Question: I want to use such background for my app. This image is from ios 6. Is it the way to programatically attach it to the view. Don't want to include this image in project and use UIImage view since it has already stored in ios

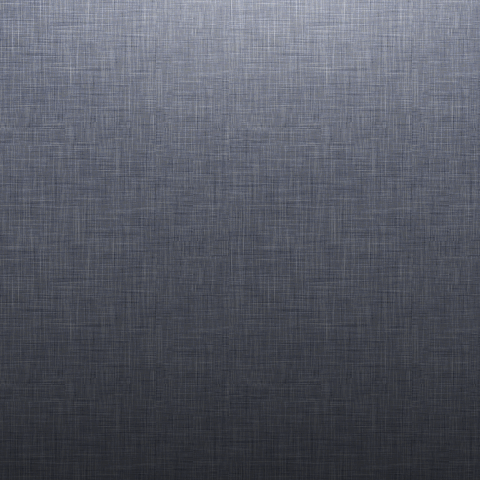
Answer: Yes, you can do that by selecting of your View in , select and then third tab -> iPhone/iPad SDK -> ScrollViewTexturedBackground (like on the screenshot below).